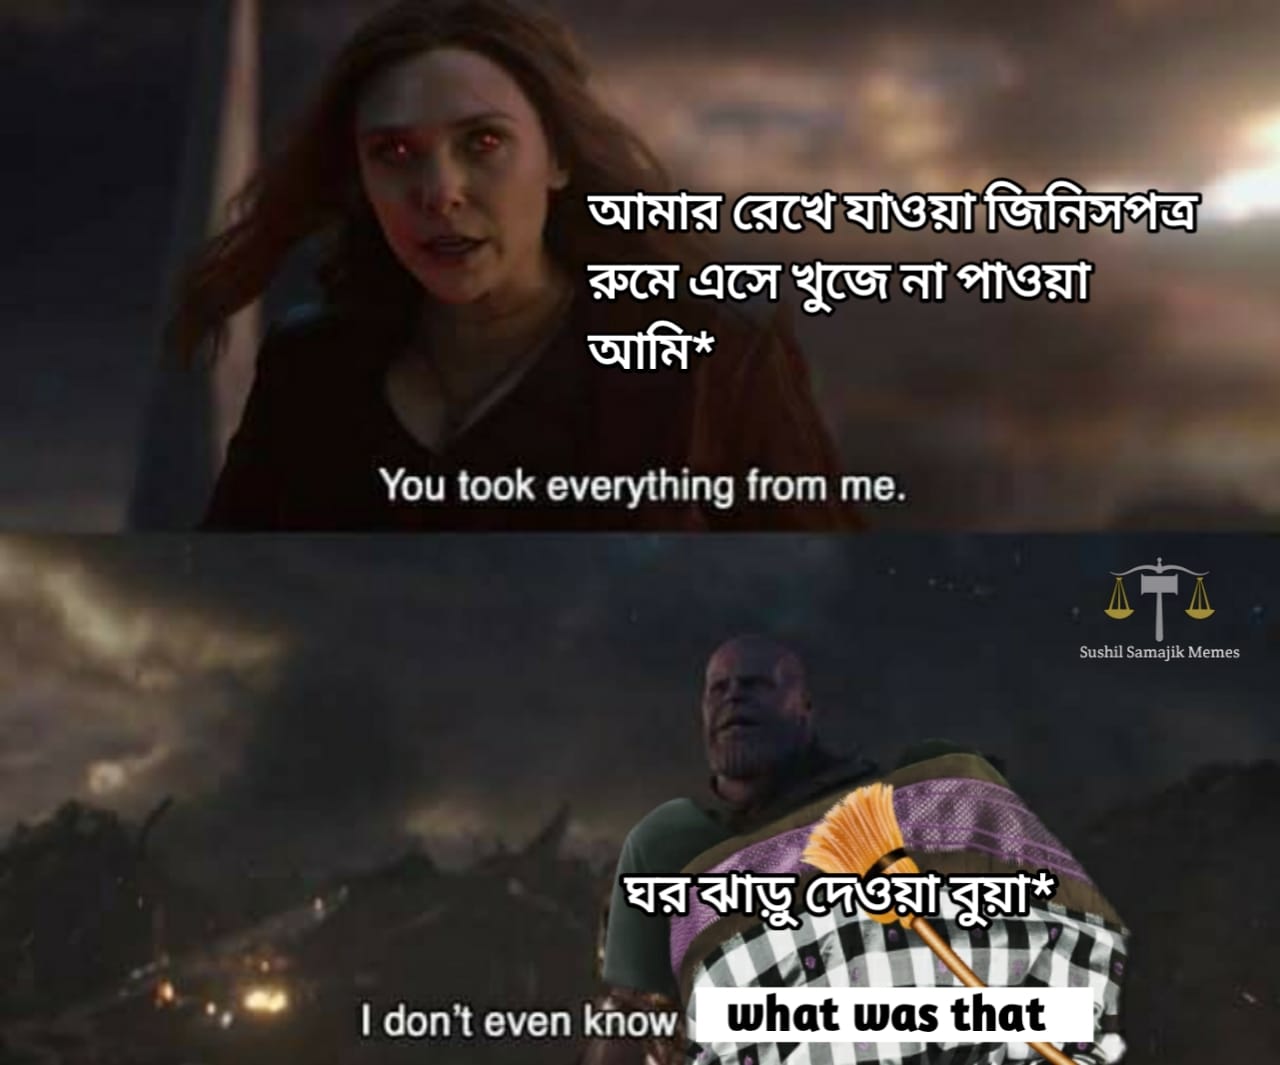
Caption: আমার রেখে যাওয়া জিনিসপত্রে রুমে এসে খুজে না পাওয়া আমি *      You took everything from me.   ঘর ঝাড়ু দেওয়া বুয়া*   I don't even know what was that
Label: non-hate